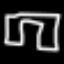
Label: pants